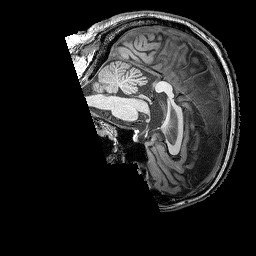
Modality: T1w
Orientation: sagittal
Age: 47
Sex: male
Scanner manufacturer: siemens
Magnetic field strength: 3 T
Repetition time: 2.25 s
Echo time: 0.00415 s